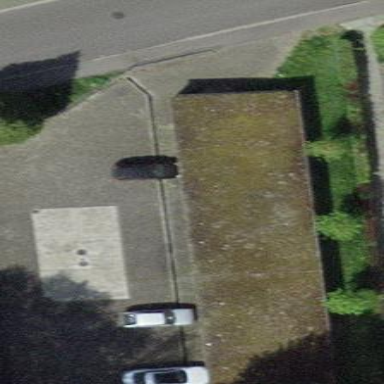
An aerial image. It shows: Group of garages.